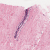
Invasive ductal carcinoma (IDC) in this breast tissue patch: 0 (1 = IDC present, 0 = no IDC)